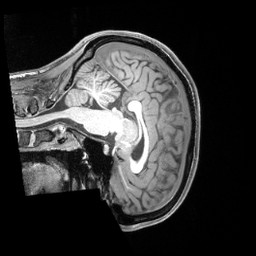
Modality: T1w
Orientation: sagittal
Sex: female
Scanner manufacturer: siemens
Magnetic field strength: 3 T
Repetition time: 2.4 s
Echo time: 0.00222 s